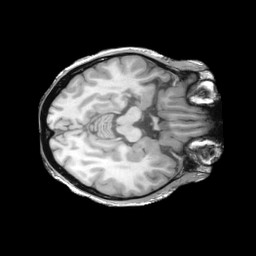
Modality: T1w
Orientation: axial
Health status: ill
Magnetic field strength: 3 T